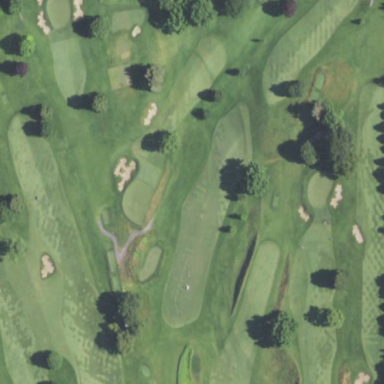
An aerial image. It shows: Golf fairway in the image.